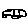
Label: car